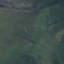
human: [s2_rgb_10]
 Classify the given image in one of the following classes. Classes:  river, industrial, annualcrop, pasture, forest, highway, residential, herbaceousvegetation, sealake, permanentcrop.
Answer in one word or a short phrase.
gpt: HerbaceousVegetation